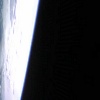
Label: space